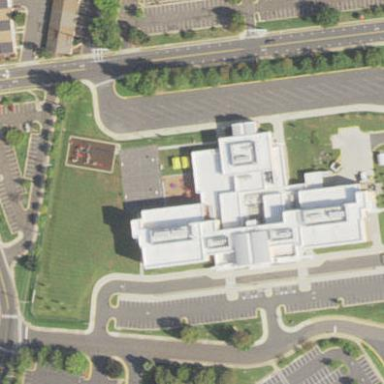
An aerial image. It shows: School building.